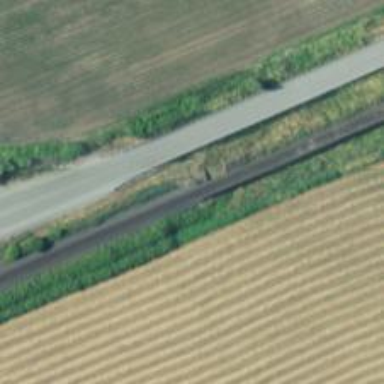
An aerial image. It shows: Trestle bridge for railway.